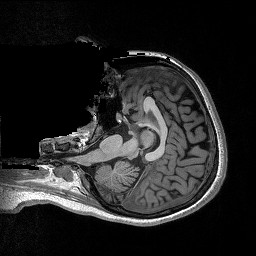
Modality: T1w
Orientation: axial